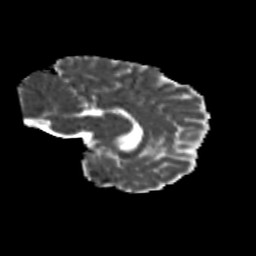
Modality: MD
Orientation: sagittal
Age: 10
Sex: female
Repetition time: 9.512 s
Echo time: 0.089 s